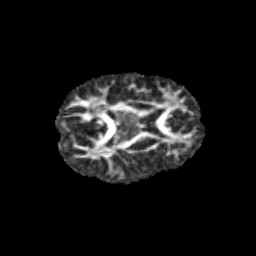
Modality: FA
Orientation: axial
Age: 11
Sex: female
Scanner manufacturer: siemens
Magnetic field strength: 3 T
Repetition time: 3.8 s
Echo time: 0.07 s